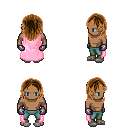
a pixel art fantasy rpg character, male body template, human, dark skin, pink cape, teal pants, brown long hairstyle, metal gloves, white slippers, four views (front, back, left, right), 2x2 character sprite sheet, small pixel art, hard edges, no anti-aliasing